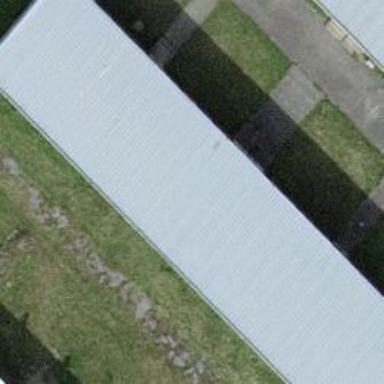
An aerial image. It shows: School building.